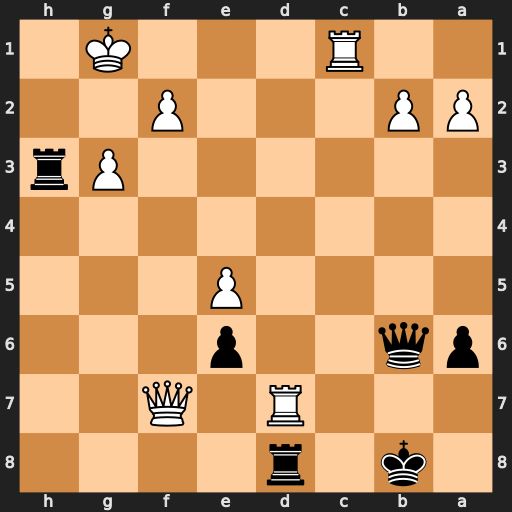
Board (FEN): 1k1r4/3R1Q2/pq2p3/4P3/8/6Pr/PP3P2/2R3K1
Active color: b
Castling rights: -
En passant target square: -
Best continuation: Rxg3+ Kh2 Rxd7 Qf8+ Rd8